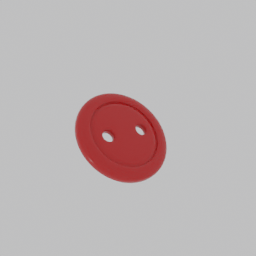
Label: people